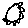
Label: sun